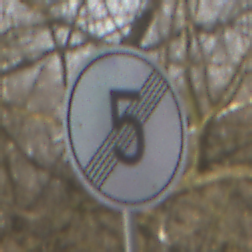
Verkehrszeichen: EndeGeschwindigkeit5
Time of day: MorningAfternoon
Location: Outdoor (Nature)
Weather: Clear
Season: Winter
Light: Natural